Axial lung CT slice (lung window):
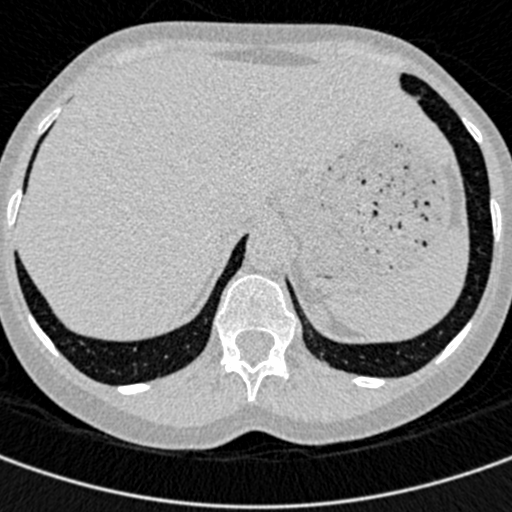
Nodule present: no